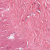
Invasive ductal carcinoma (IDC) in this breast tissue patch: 0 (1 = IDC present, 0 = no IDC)